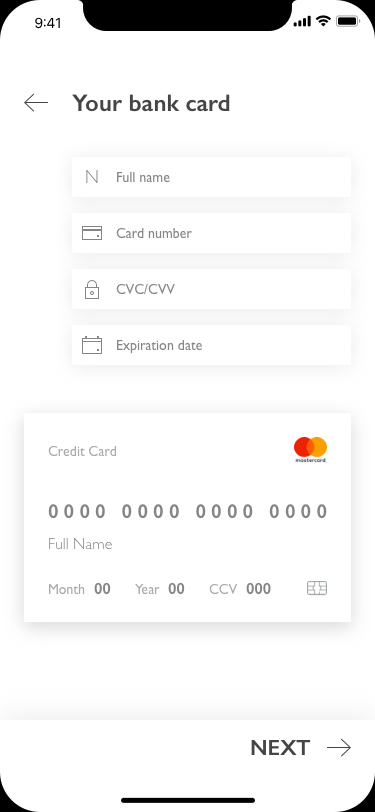
Text in this UI design:
Your bank card
Credit Card
Month
00
00
Year
000
CCV
Full Name
0000 0000 0000 0000